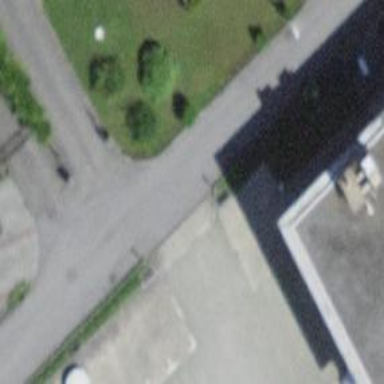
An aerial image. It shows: Parking entrance.